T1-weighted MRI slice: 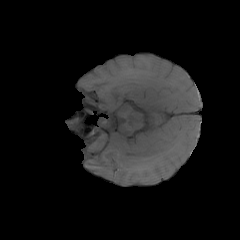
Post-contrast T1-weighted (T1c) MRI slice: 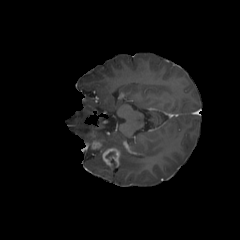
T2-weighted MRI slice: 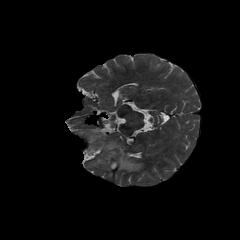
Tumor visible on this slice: yes